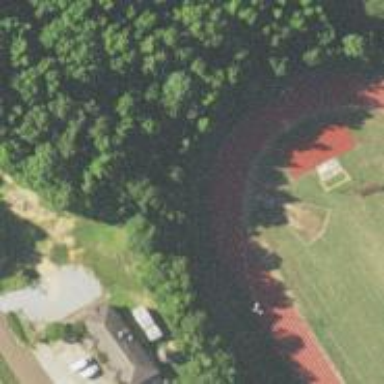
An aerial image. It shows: Track in leisure land.